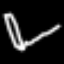
Label: pencil